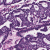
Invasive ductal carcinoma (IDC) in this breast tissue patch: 1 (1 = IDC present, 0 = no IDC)